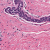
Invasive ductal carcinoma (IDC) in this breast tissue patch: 0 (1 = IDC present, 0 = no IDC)